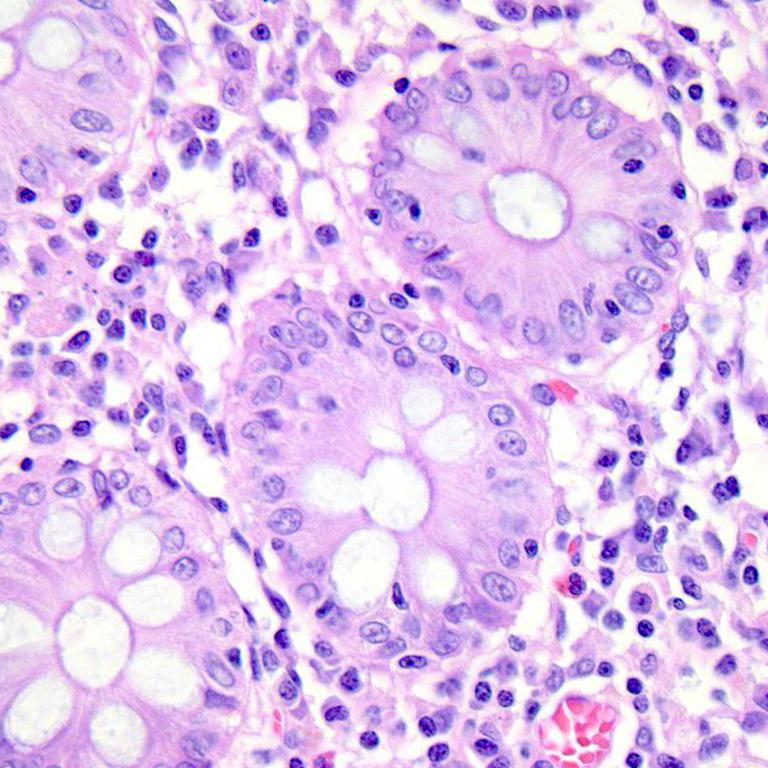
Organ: colon
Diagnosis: benign